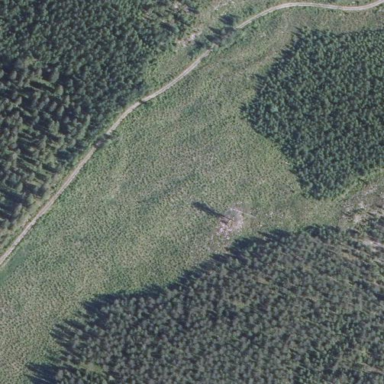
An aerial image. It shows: Clearcut man-made area surrounded by scrub vegetation.